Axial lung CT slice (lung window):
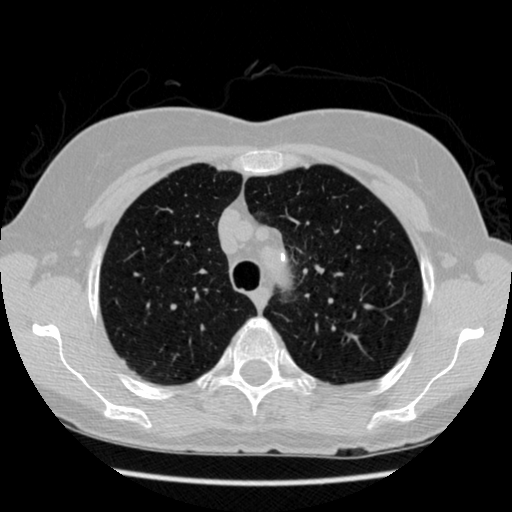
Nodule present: no